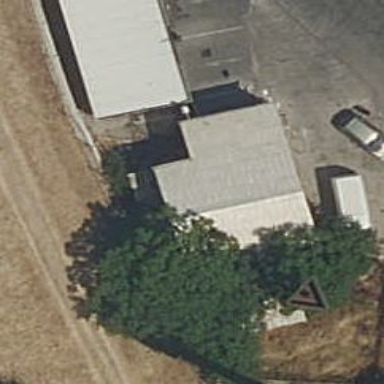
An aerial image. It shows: Car wash facility.